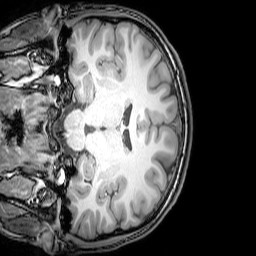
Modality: T1w
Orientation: coronal
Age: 23
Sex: male
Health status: healthy
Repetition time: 0.081 s
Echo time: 0.037 s